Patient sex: M
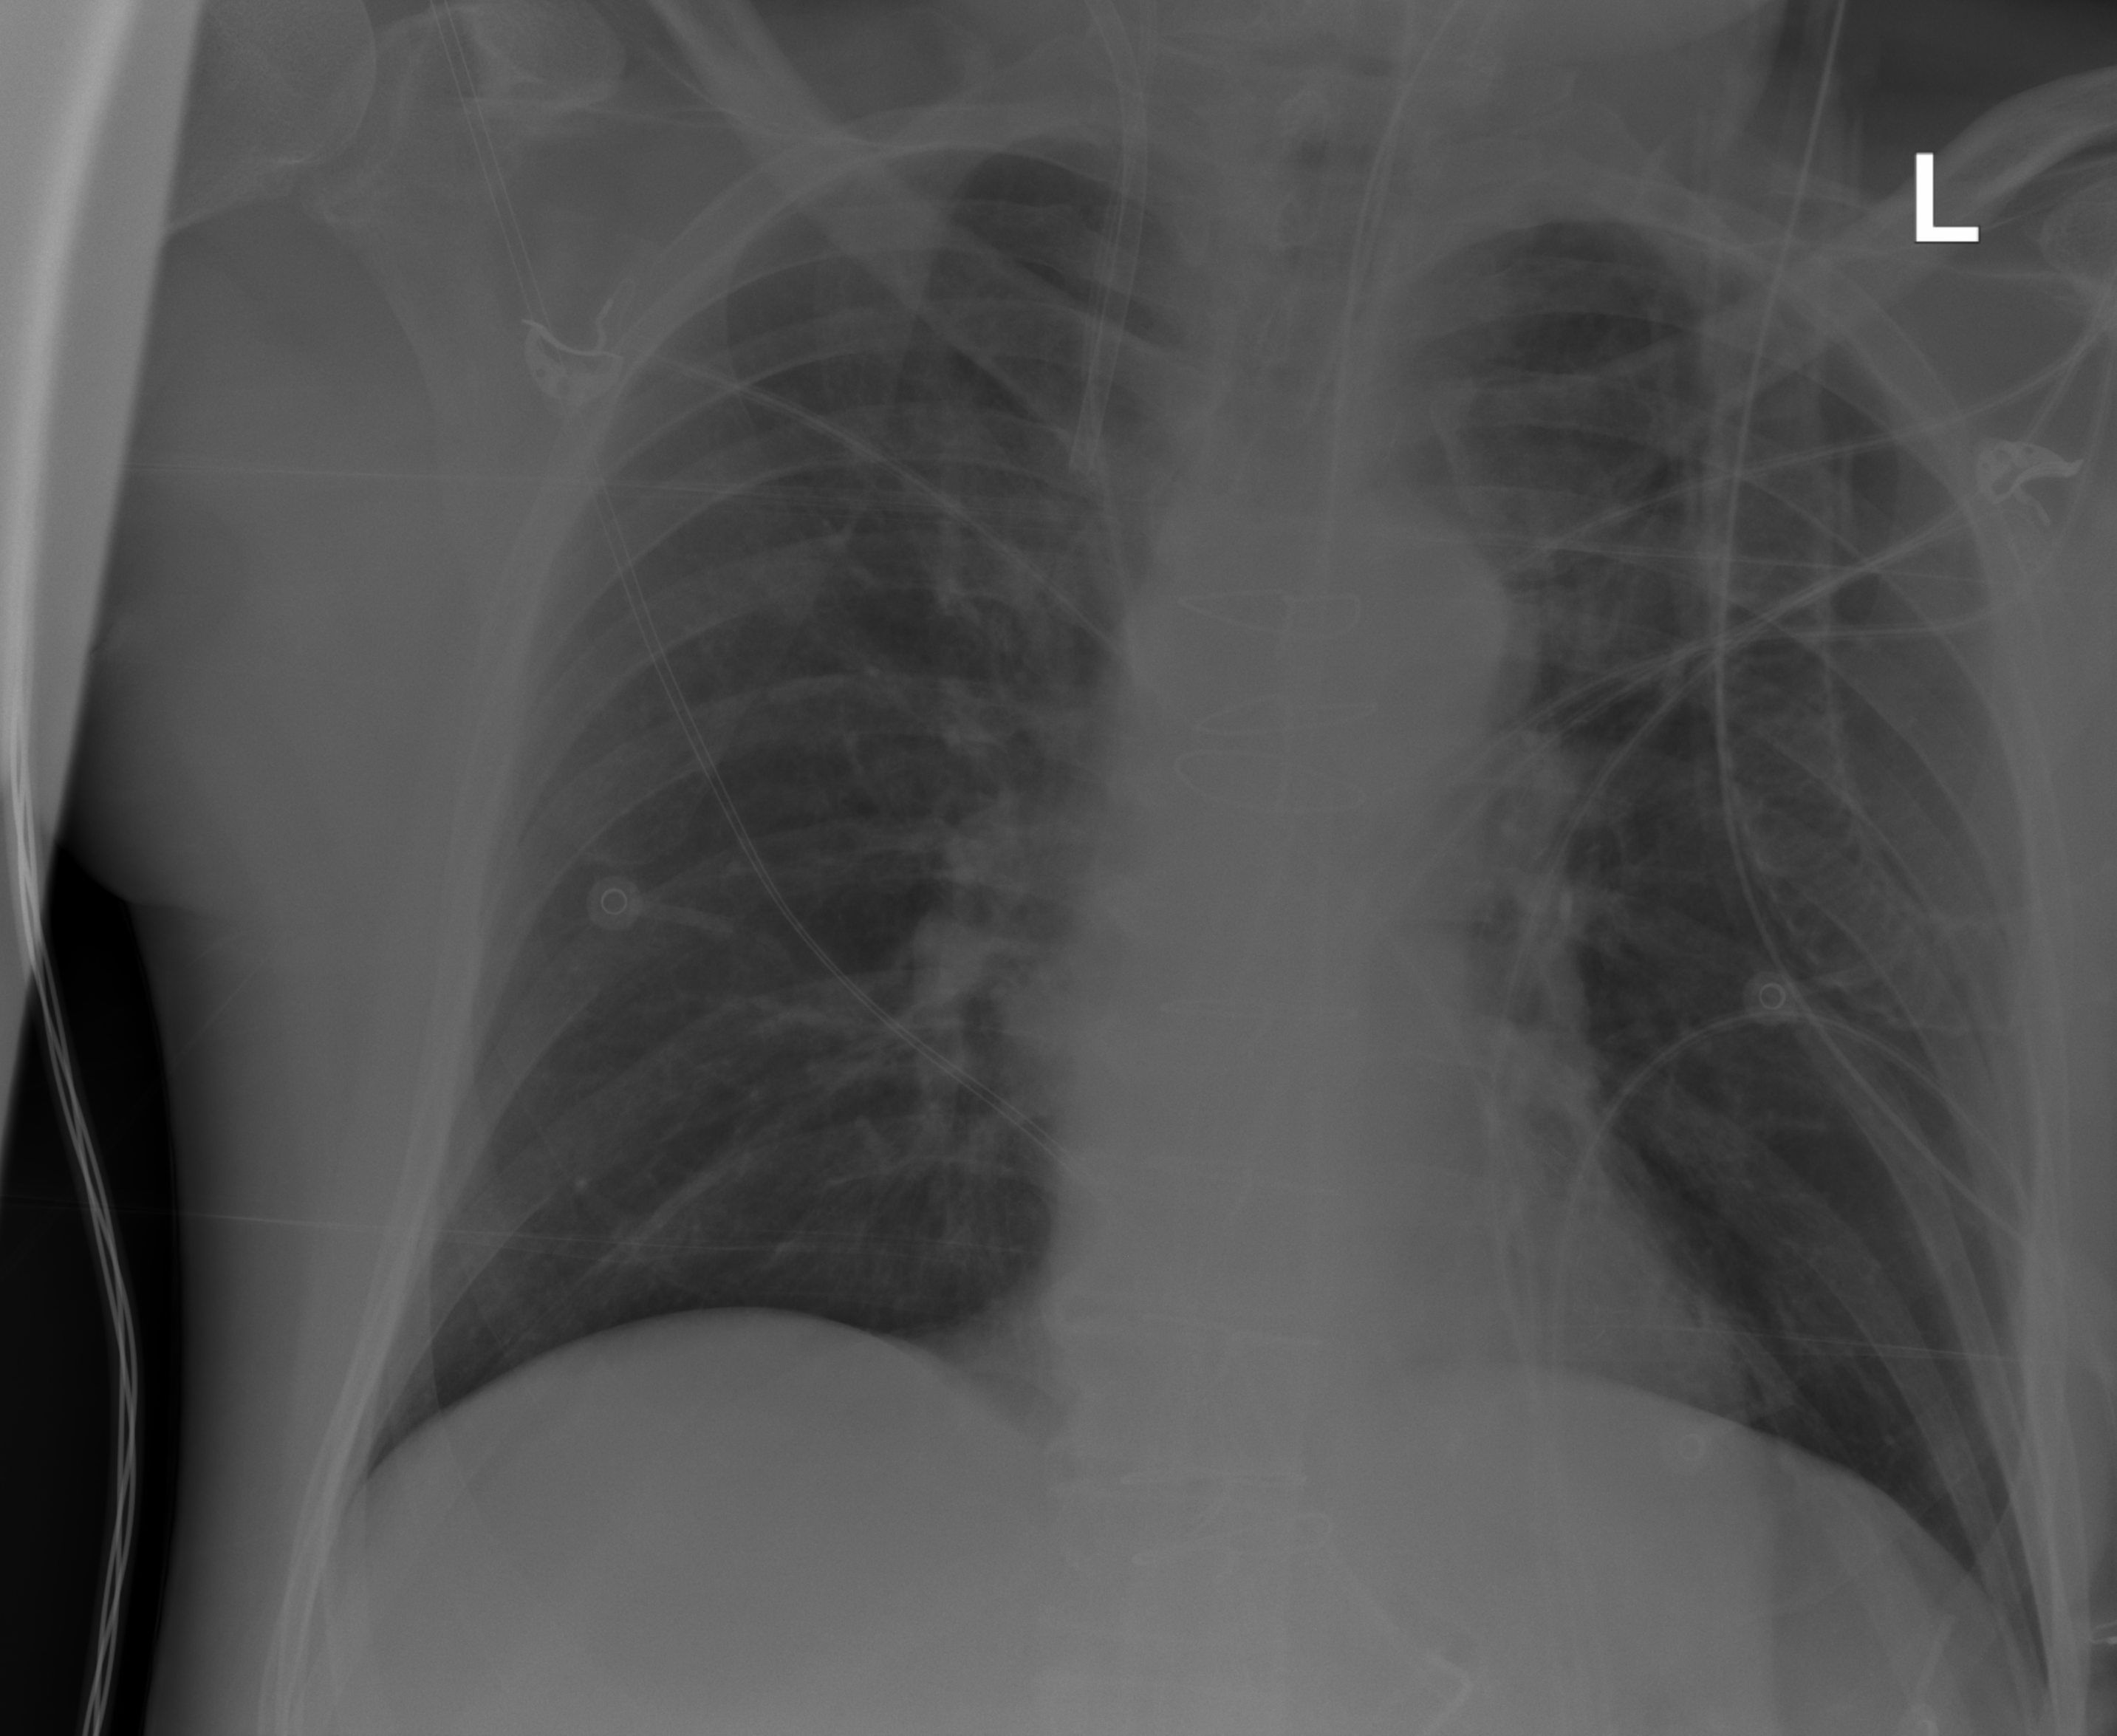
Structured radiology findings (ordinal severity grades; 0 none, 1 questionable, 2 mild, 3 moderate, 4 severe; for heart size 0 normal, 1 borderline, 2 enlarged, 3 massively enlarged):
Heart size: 0
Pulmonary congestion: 0
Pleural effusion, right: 0
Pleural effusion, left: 0
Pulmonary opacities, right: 0
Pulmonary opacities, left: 0
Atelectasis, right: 0
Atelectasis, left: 0